Question: I am facing build issues in android application in manifest file ,I am getting error as :
> ERROR: Failed to parse XML in D:\TA Android\TAApppp\src\main\AndroidManifest.xml
ParseError at [row,col]:[42,5]
Message: expected start or end tag
Affected Modules: app
I can not see any error in the given line number,can anyone please help me what is the issue?
Gradle file :
'''
apply plugin: 'com.android.application'
android {
compileSdkVersion 29
buildToolsVersion "29.0.1"
project.archivesBaseName = "MassC";
defaultConfig {
applicationId "com.example"
minSdkVersion 15
targetSdkVersion 29
versionCode 1
versionName "2.0"
testInstrumentationRunner "androidx.test.runner.AndroidJUnitRunner"
}
buildTypes {
release {
minifyEnabled false
proguardFiles getDefaultProguardFile('proguard-android-optimize.txt'), 'proguard-rules.pro'
}
}
}
dependencies {
implementation fileTree(dir: 'libs', include: ['*.jar'])
implementation 'androidx.appcompat:appcompat:1.0.2'
implementation 'com.google.android.material:material:1.0.0'
implementation 'androidx.constraintlayout:constraintlayout:1.1.3'
implementation 'androidx.annotation:annotation:1.1.0'
implementation 'androidx.lifecycle:lifecycle-extensions:2.0.0'
testImplementation 'junit:junit:4.12'
androidTestImplementation 'androidx.test🏃1.2.0'
androidTestImplementation 'androidx.test.espresso:espresso-core:3.2.0'
implementation 'com.squareup.retrofit2:retrofit:2.3.0'
implementation 'com.squareup.retrofit2:converter-gson:2.3.0'
implementation 'com.jakewharton.picasso:picasso2-okhttp3-downloader:1.1.0'
}
'''
'''
<?xml version="1.0" encoding="utf-8"?>
<manifest xmlns:android="http://schemas.android.com/apk/res/android"
package="com.example.ta_app_ui">
<uses-permission android:name="android.permission.READ_EXTERNAL_STORAGE"/>
<uses-permission android:name="android.permission.WRITE_EXTERNAL_STORAGE"/>
<uses-permission android:name="android.permission.CALL_PHONE" />
<uses-permission android:name="android.permission.INTERNET" />
<uses-permission android:name="android.permission.READ_CALL_LOG" />
<application
android:allowBackup="true"
android:icon="@mipmap/ic_launcher"
android:label="@string/app_name"
android:roundIcon="@mipmap/ic_launcher_round"
android:supportsRtl="true"
android:theme="@style/AppTheme">
<activity android:name=".ui.signup.SignupActivity"></activity>
<activity
android:name=".ui.login.LoginActivity"
android:label="@string/title_activity_login">
<intent-filter>
<action android:name="android.intent.action.MAIN" />
<category android:name="android.intent.category.LAUNCHER" />
</intent-filter>
</activity>
<activity
android:name=".ui.sidebar.MainActivity"
android:label="@string/app_name"
android:theme="@style/AppTheme.NoActionBar"></activity>
<activity
android:name=".ui.candidate_details.ViewUserDataActivity"
android:parentActivityName=".ui.sidebar.MainActivity">
<!-- The meta-data tag is required if you support API level 15 and lower -->
<meta-data
android:name="android.support.PARENT_ACTIVITY"
android:value=".ui.sidebar.MainActivity" />
</activity>
android:label="@string/app_name"
</application>
</manifest>
When I try to build ,I get error as Failed to Parse XML in ...path..\AndriodManifest.xml ParseError
----Snippet----
'''

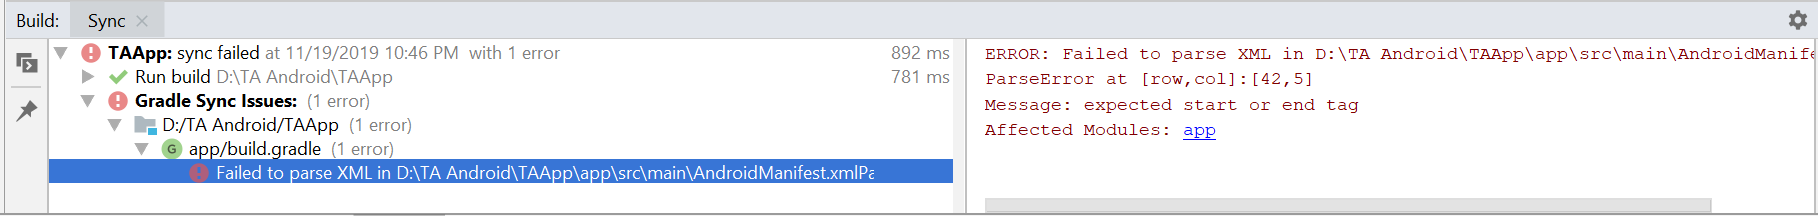
Answer: Remove 'android:label="@string/app_name"' from your 'Manifest.xml' at the very end. Complete 'xml' should be like this:
'''
<manifest xmlns:android="http://schemas.android.com/apk/res/android"
package="com.example.ta_app_ui">
<uses-permission android:name="android.permission.READ_EXTERNAL_STORAGE"/>
<uses-permission android:name="android.permission.WRITE_EXTERNAL_STORAGE"/>
<uses-permission android:name="android.permission.CALL_PHONE" />
<uses-permission android:name="android.permission.INTERNET" />
<uses-permission android:name="android.permission.READ_CALL_LOG" />
<application
android:allowBackup="true"
android:icon="@mipmap/ic_launcher"
android:label="@string/app_name"
android:roundIcon="@mipmap/ic_launcher_round"
android:supportsRtl="true"
android:theme="@style/AppTheme">
<activity android:name=".ui.signup.SignupActivity"></activity>
<activity
android:name=".ui.login.LoginActivity"
android:label="@string/title_activity_login">
<intent-filter>
<action android:name="android.intent.action.MAIN" />
<category android:name="android.intent.category.LAUNCHER" />
</intent-filter>
</activity>
<activity
android:name=".ui.sidebar.MainActivity"
android:label="@string/app_name"
android:theme="@style/AppTheme.NoActionBar"></activity>
<activity
android:name=".ui.candidate_details.ViewUserDataActivity"
android:parentActivityName=".ui.sidebar.MainActivity">
<!-- The meta-data tag is required if you support API level 15 and lower -->
<meta-data
android:name="android.support.PARENT_ACTIVITY"
android:value=".ui.sidebar.MainActivity" />
</activity>
</application>
</manifest>
'''